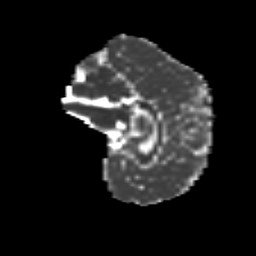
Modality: MD
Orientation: sagittal
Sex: male
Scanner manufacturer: siemens
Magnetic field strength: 3 T
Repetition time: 5 s
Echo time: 0.071 s